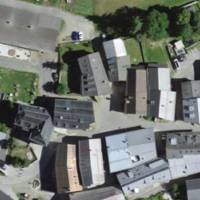
EUNIS habitat code: 54
Species observed at this site:
Gallus gallus
Saxicola rubetra
Sturnus vulgaris
Zygaena purpuralis
Nucifraga caryocatactes
Fringilla coelebs
Malva neglecta
Arianta arbustorum
Motacilla alba
Lobelia erinus